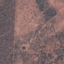
Land use / land cover class: PermanentCrop